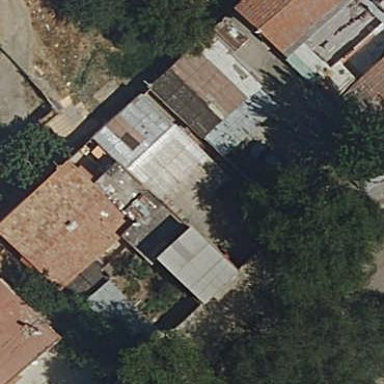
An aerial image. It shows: Residential building.